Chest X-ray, PA view. Patient: 23 years old, sex F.
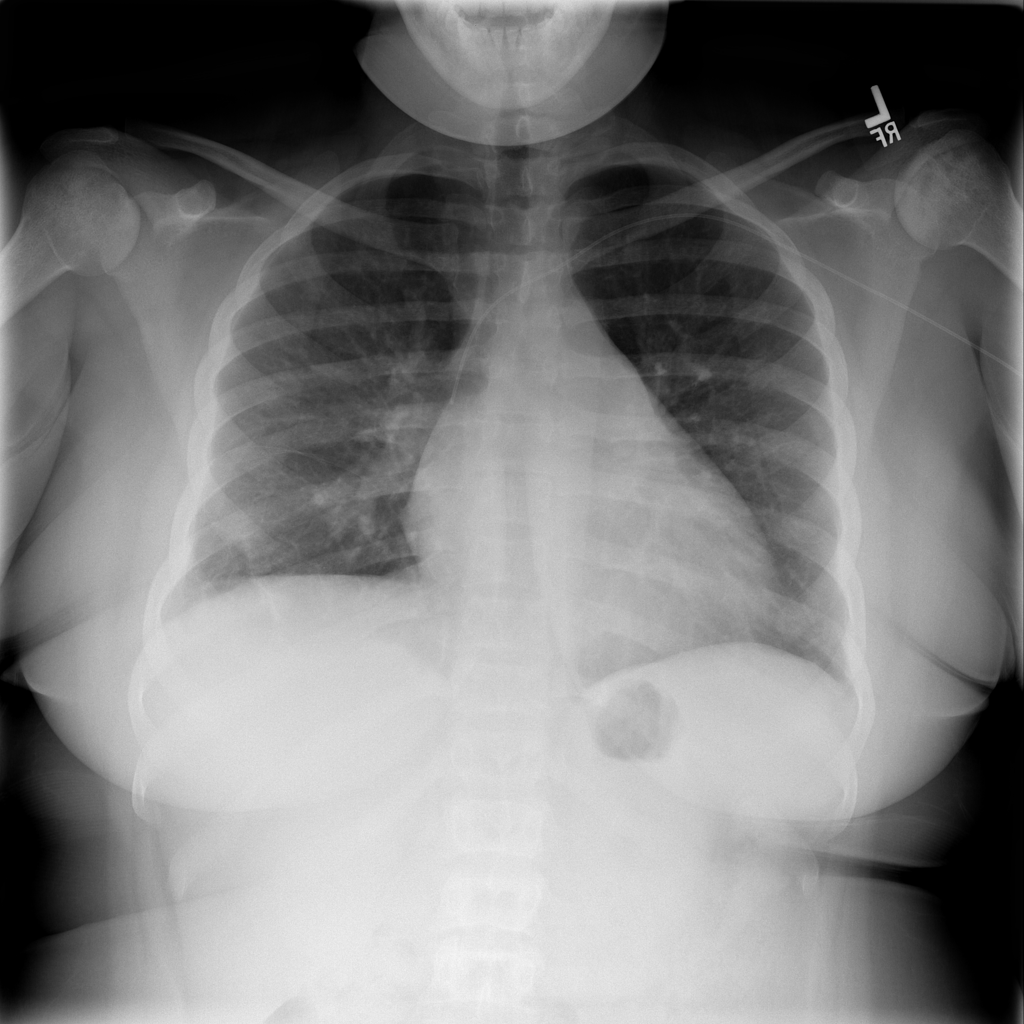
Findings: Cardiomegaly